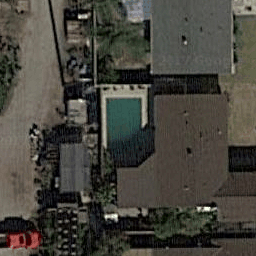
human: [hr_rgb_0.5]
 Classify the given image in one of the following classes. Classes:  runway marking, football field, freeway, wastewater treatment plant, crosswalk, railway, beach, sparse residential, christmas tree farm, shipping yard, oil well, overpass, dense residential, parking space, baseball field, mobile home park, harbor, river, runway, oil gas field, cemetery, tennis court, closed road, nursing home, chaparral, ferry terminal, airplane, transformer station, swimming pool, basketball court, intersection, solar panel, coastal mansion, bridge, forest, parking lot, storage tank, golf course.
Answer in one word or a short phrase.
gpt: swimming pool